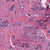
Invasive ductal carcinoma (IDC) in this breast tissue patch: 1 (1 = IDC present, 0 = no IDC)